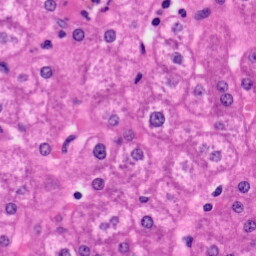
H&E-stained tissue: Liver